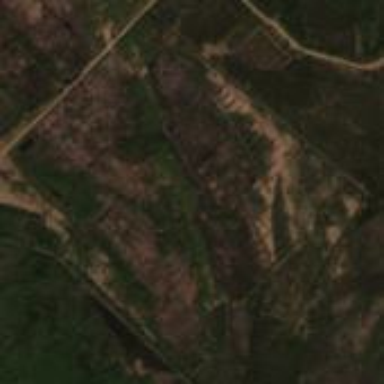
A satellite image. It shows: Peat cutting area.